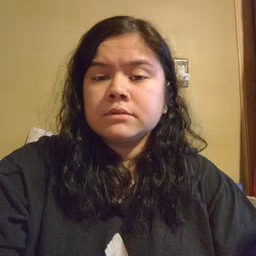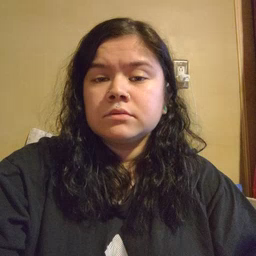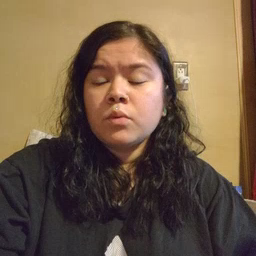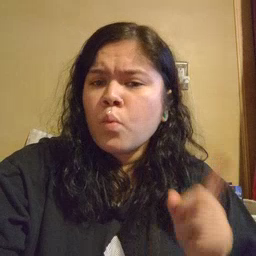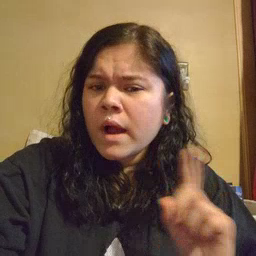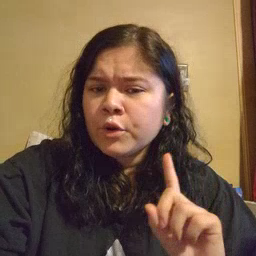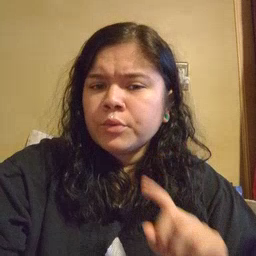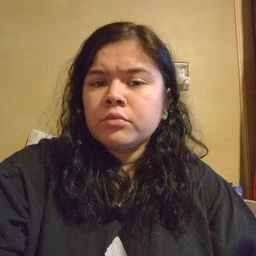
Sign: where